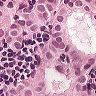
Metastatic tissue present: yes